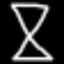
Label: hourglass